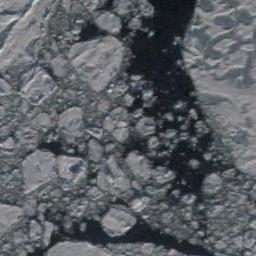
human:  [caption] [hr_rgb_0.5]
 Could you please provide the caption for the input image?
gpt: There are many ice on the deep green sea .

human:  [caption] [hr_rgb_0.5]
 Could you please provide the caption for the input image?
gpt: Sea ice is surrounded by water .

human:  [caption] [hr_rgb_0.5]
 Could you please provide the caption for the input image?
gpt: A large piece of sea ice and a lot of small pieces of sea ice gather together .

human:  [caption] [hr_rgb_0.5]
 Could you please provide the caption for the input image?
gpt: Countless ice cubes of various sizes are tightly connected into a large piece floating on the deep blue sea and covering the sea .

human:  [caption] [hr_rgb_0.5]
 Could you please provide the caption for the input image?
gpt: There are sea ice linked into sheets .